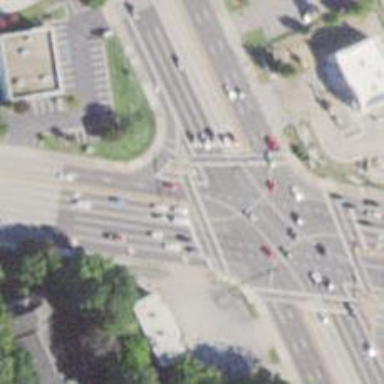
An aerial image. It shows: Crossing with line markings on the road.